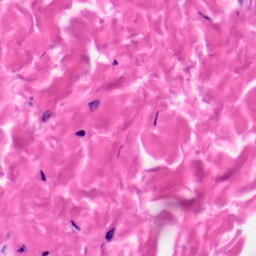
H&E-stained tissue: Skin